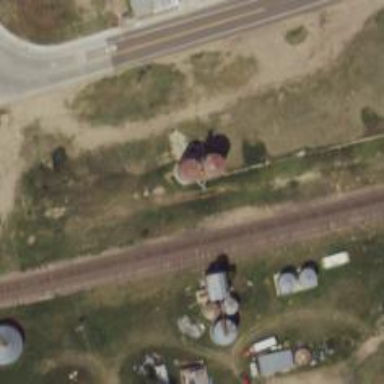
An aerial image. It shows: Silo.